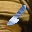
Label: 1